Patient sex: F
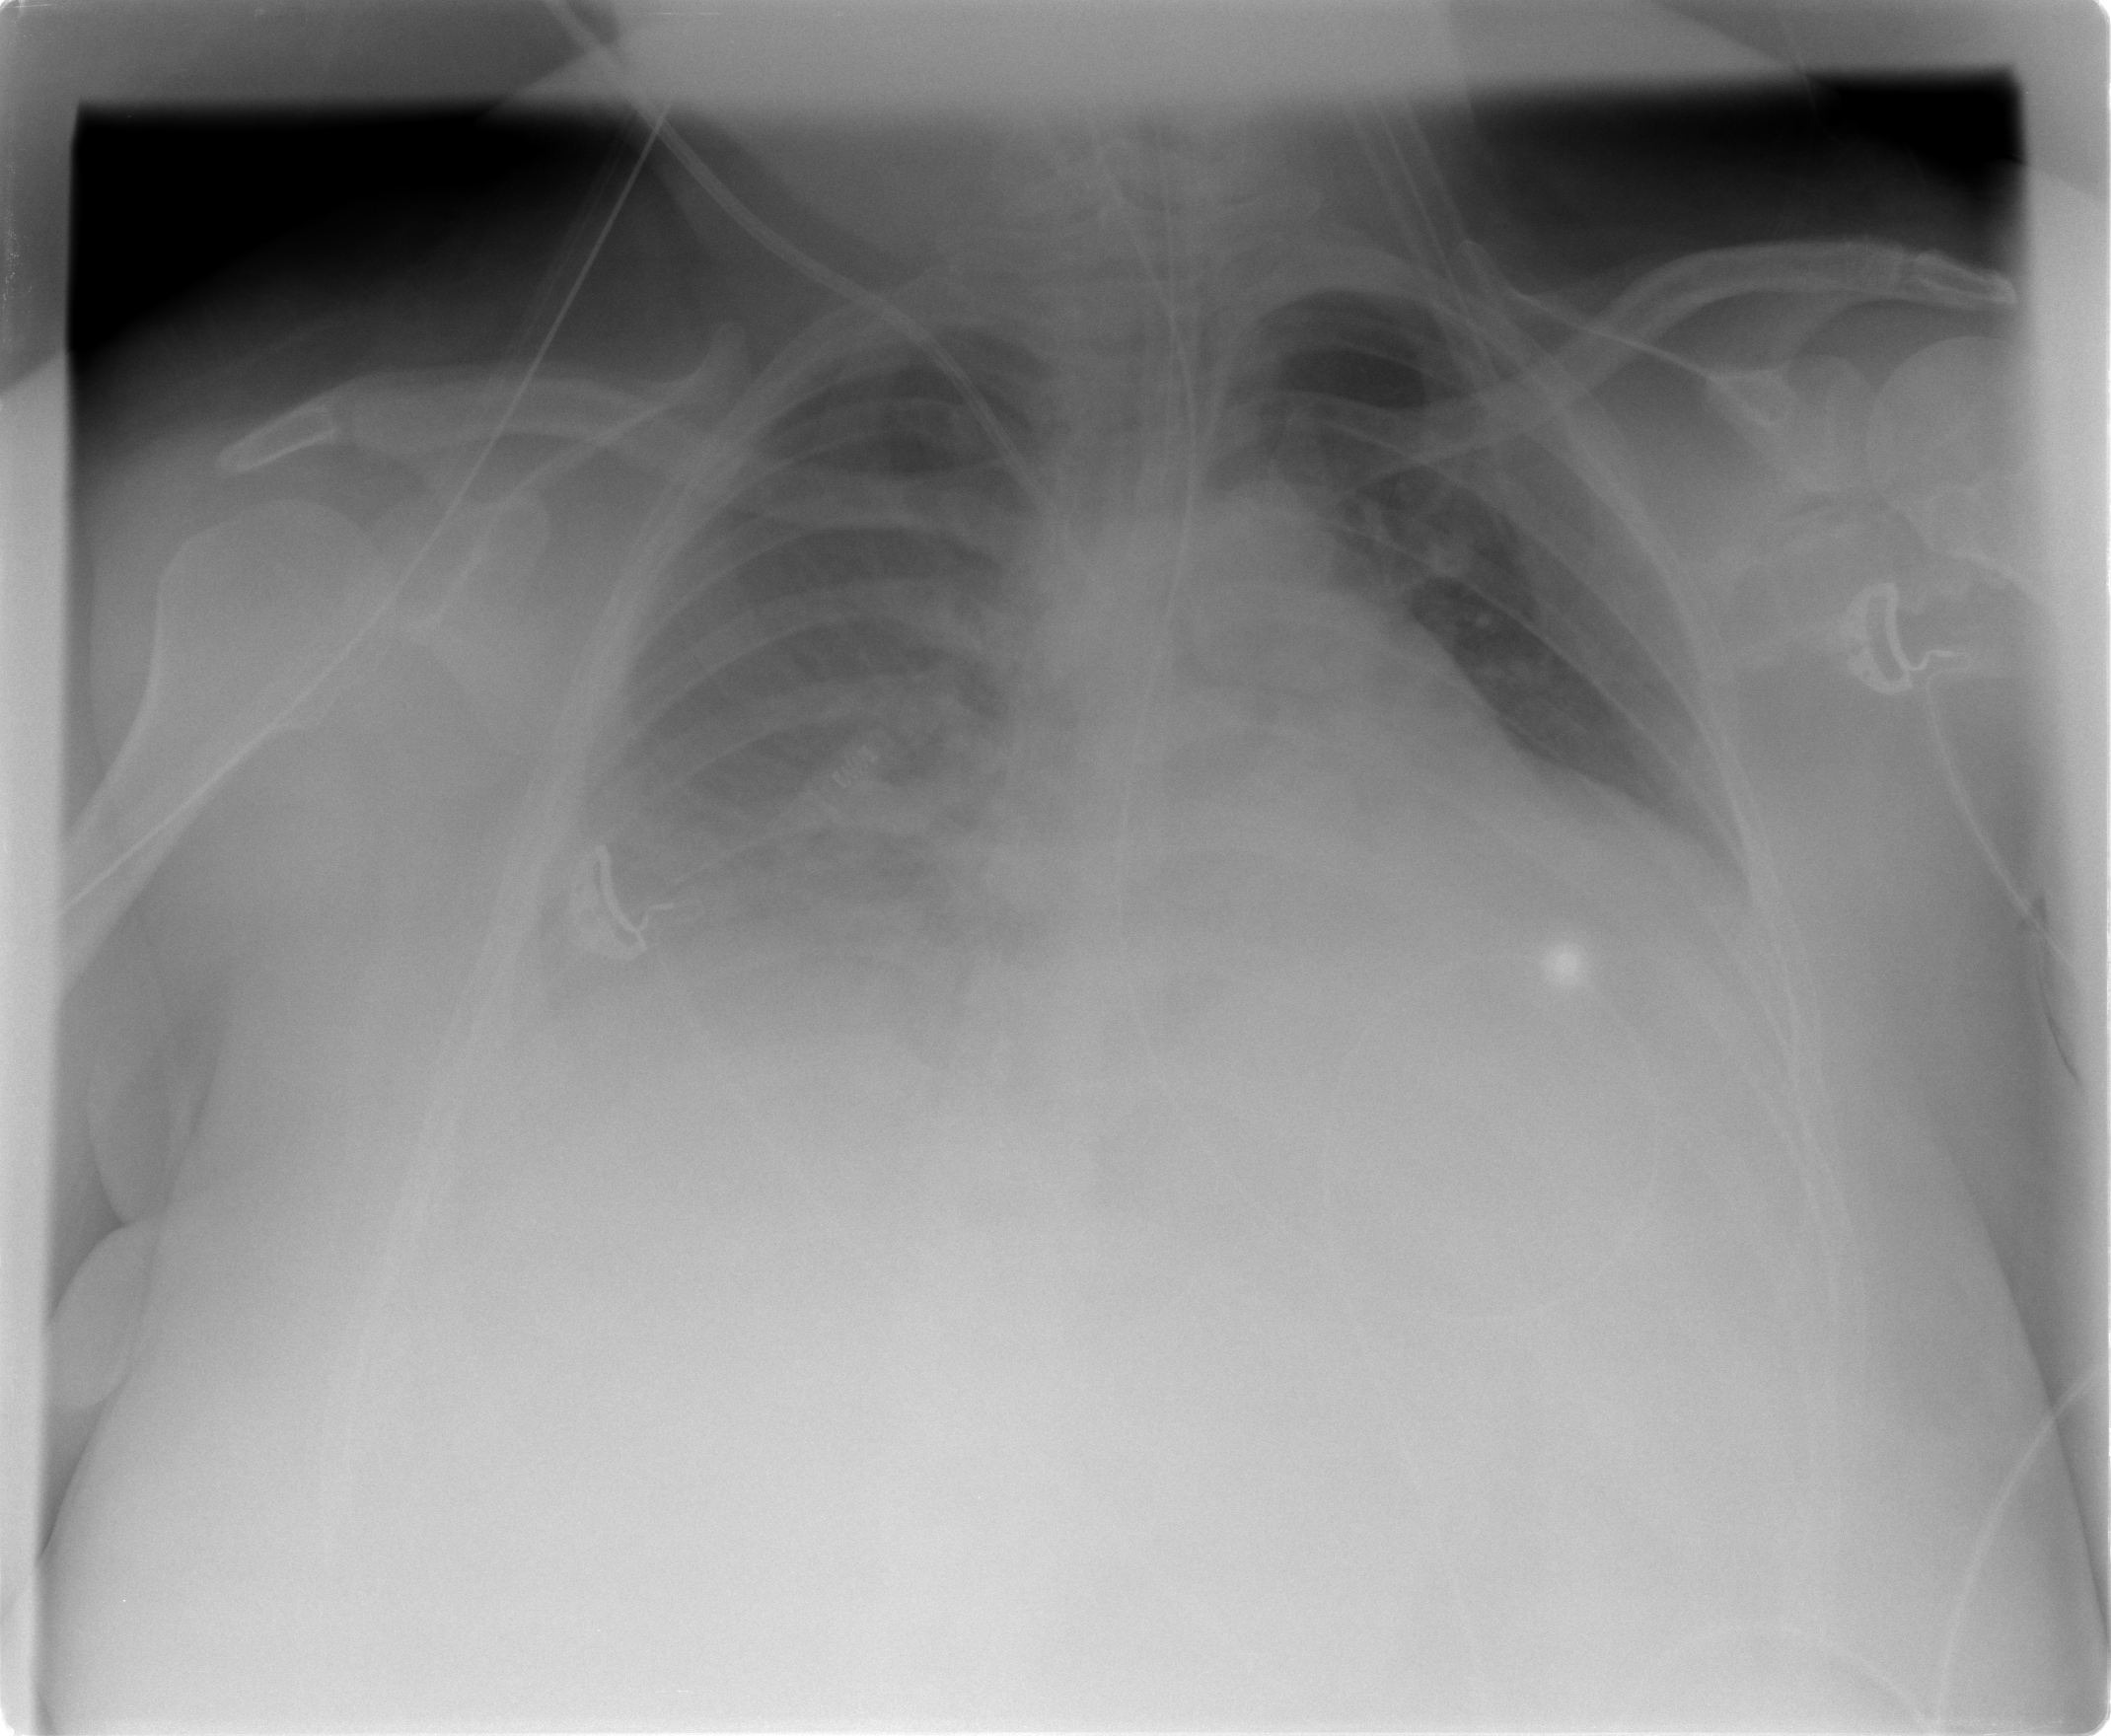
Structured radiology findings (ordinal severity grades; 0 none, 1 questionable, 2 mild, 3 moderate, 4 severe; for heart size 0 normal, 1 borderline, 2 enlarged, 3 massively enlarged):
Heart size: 2
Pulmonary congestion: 3
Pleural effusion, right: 3
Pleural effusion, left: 2
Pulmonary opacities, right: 0
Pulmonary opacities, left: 0
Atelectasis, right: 3
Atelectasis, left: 2